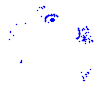
Particle: kaon